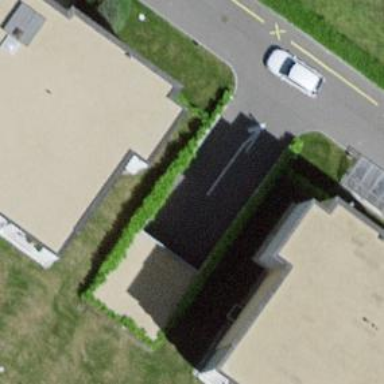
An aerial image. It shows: Parking entrance.